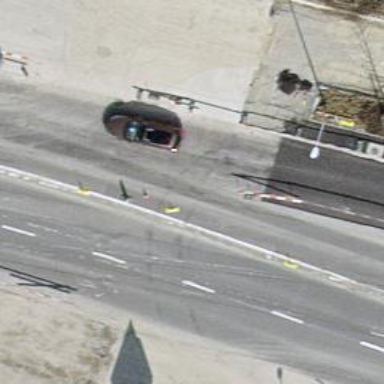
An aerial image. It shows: Road crossing with traffic signals.